Question: Im am trying to deploy the app engine sample Guestbook. I selected JDK instead of jre in the paths as this is required to remove the error of the guestbook.jsp file. But now I am trying to deploy the app and i got this message:
Cannot get the System Java Compiler. Please use a JDK, not a JRE.
I read that I have to add the lines below to the eclipse.ini:
-vm
C:\Program Files (x86)\Java\jdk1.7.0_60in\javaw.exe
But after doing this my eclipse wont start anymore.
I get this:

I dont know what to do now, so any help is welcome :)
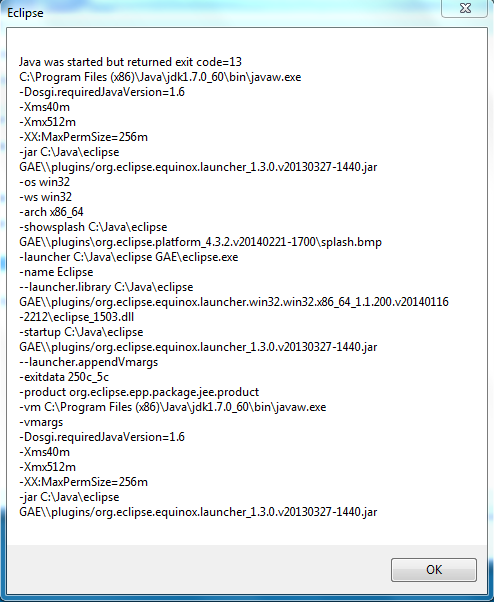
Answer: This is because your VM. Please correct the version issue and it will be resolved.
Make sure that a 32 bit Eclipse points to a 32 bit VM or, a 64 bit Eclipse points to a 64 bit VM.